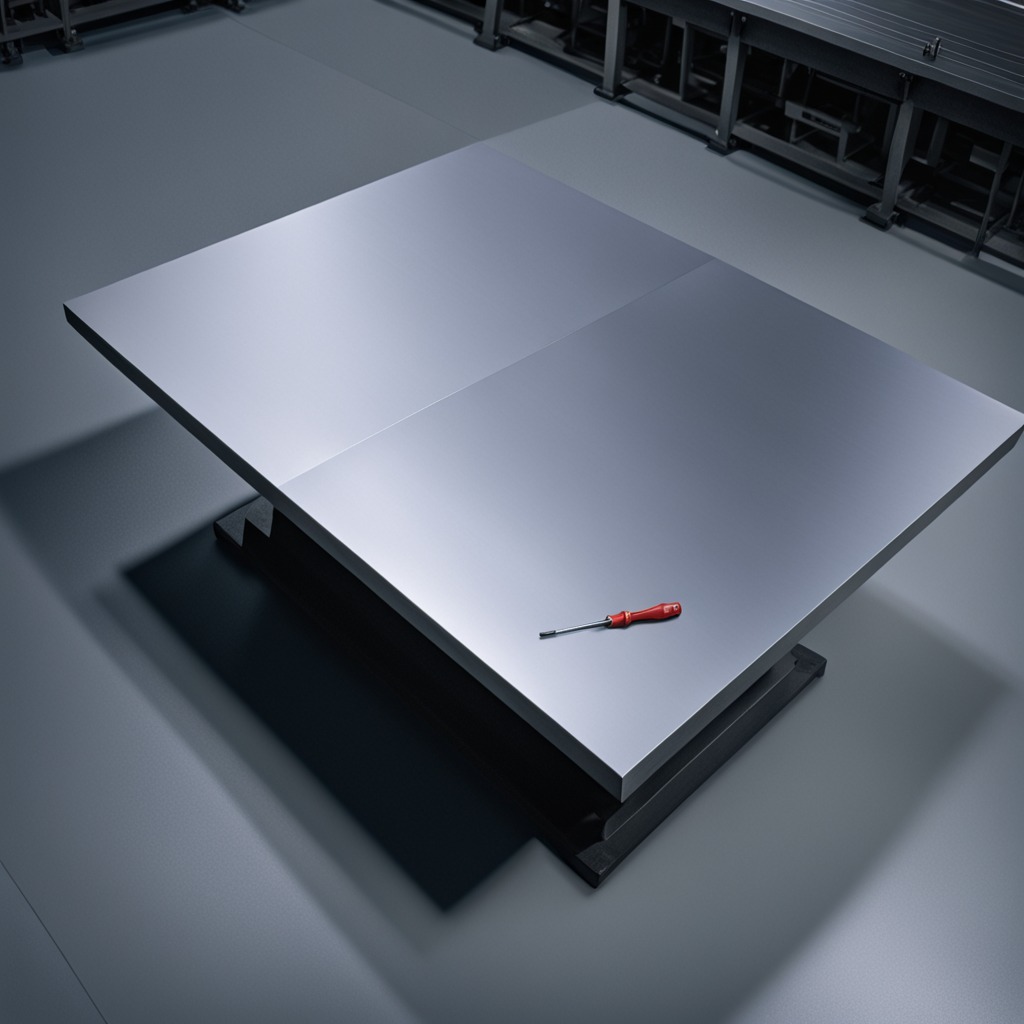
A screwdriver is lying on a clean empty table in the evening.